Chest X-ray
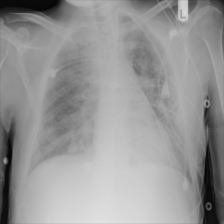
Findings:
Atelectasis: negative
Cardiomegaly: negative
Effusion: negative
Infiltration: negative
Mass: negative
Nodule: negative
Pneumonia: negative
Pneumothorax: negative
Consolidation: negative
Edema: negative
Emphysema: negative
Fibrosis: negative
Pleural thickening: negative
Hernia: negative